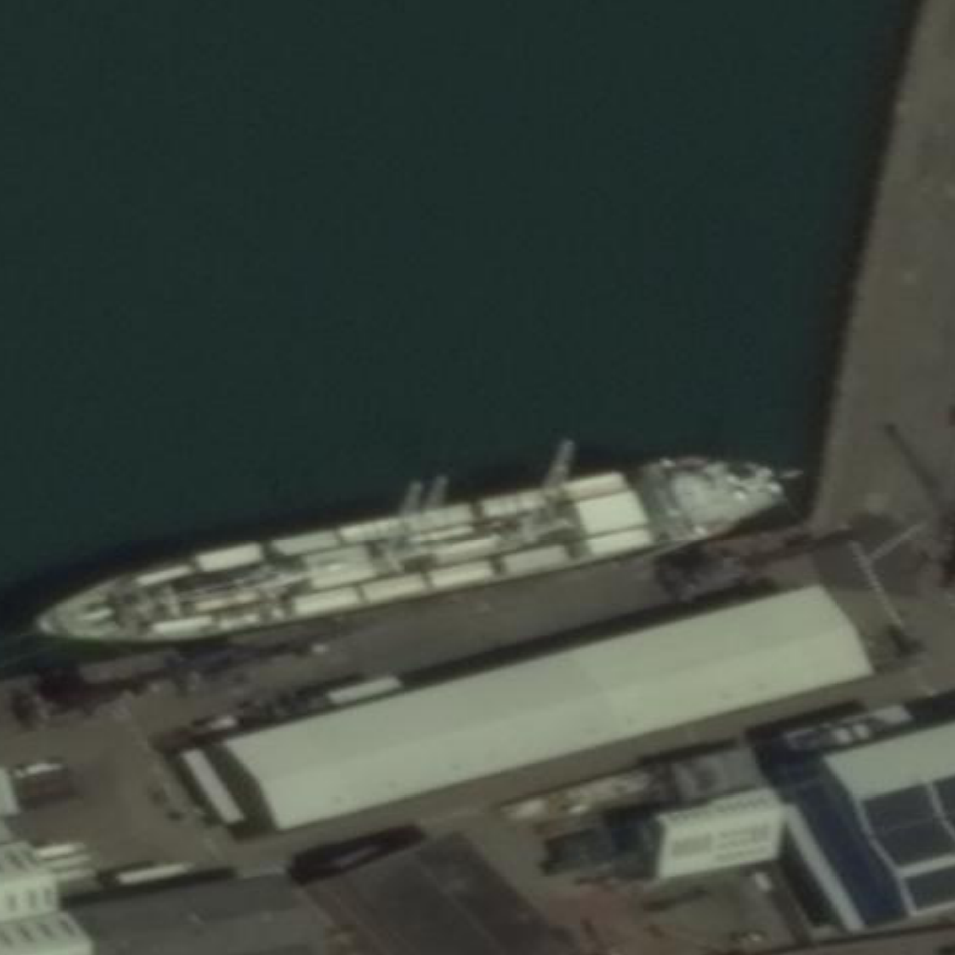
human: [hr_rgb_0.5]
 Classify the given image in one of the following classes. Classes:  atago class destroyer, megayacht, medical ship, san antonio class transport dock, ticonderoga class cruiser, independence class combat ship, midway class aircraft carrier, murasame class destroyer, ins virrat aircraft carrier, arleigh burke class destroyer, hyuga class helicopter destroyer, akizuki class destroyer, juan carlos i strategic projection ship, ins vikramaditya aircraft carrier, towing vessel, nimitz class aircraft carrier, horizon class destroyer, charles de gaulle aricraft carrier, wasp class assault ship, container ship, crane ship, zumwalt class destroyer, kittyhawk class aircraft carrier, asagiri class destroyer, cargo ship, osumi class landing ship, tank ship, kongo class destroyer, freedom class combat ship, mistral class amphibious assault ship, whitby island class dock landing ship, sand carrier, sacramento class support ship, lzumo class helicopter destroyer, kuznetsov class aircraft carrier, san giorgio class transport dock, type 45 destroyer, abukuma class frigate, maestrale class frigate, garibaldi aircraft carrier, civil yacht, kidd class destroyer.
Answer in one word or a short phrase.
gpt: Cargo ship